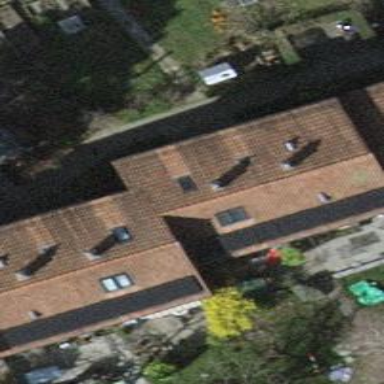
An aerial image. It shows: Beige house with gabled roof covered in roof tiles of orangered color. The roof is oriented across the building.